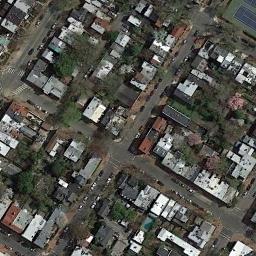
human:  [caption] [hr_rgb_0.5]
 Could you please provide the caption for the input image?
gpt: A dense residential area has lots of houses with different colors of roofs while some roads go through the residential area .

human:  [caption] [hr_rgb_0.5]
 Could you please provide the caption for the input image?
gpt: There are many roads in densely populated areas and densely arranged apartments and trees of different sizes and shapes .

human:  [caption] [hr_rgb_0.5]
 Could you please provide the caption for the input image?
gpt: The dense residential is next to the road with many cars .

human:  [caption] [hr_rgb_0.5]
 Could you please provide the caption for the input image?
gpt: The houses line up neatly .

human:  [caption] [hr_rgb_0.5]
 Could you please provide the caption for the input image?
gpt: There are many white buildings and some black buildings on dense residential area .